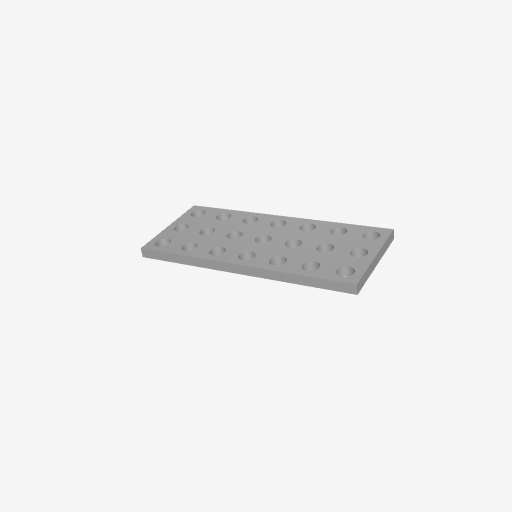
Part: SteelGridPlate3x7H